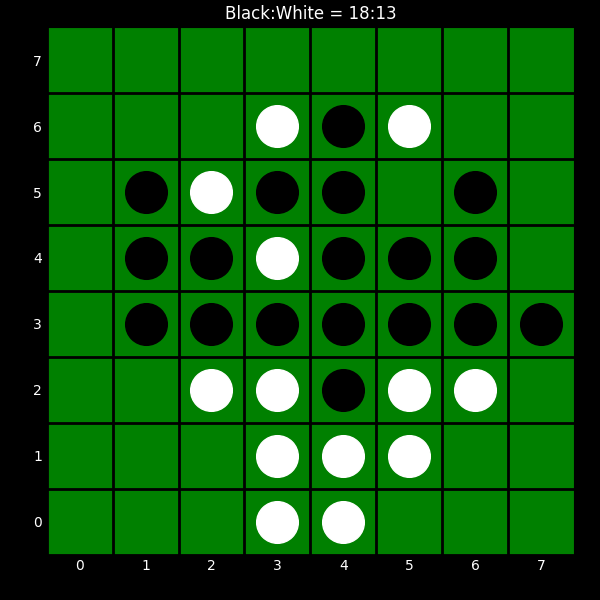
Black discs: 18
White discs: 13